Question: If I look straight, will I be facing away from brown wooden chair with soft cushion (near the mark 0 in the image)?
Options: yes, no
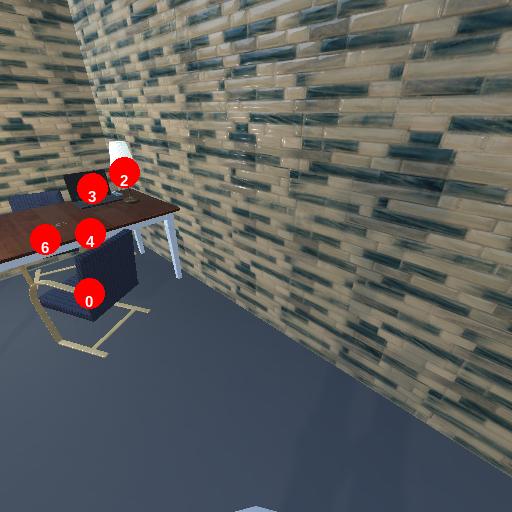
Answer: yes